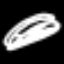
Label: pants